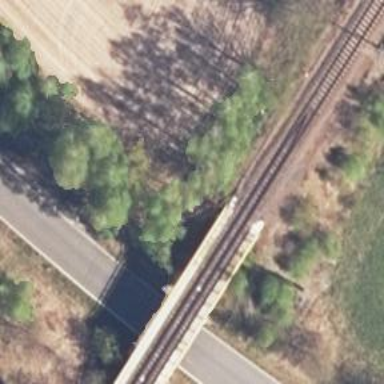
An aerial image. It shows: Bridge over electrified railway with contact line.